Question: I have programmatically embedded an UISlider in each UITableViewCell, but I noticed that the first 2 of these UISliders are always corrupted as shown in the image below.

A part of the UISlider's button gets left behind when I slide it the first time. Has anyone else experienced the same problem? Please tell me if you need to see my code.
Apart from this problem, the UIlabel that is connected to the UISlider beside it works well.
More details:
My cellForRowAtIndexPath function is as below. Please look for the 2nd last paragraph for the part where I add the UISlider. I also doubted that I may be adding more than 1 sliders into the cell. I checked that the each slider only gets added once by checking the NSLog output for the line:
'''
NSLog(@"initiating slider at section %d row %d", indexPath.section, indexPath.row);
'''
Each combination of section and row is unique!
I also find it weird that only the UISliders in the top 2 rows get affected by this, regardless of the number of tableViewCell-rows I have in my table.
'''
- (UITableViewCell *)tableView:(UITableView *)tableView cellForRowAtIndexPath:(NSIndexPath *)indexPath
{
//creating a basic valid cell object
static NSString *cellIdentifier = @"ActivitiesTVCcell";
UITableViewCell *cell = [self.tableView dequeueReusableCellWithIdentifier:cellIdentifier];
if (!cell){
cell = [[UITableViewCell alloc] initWithStyle:UITableViewCellStyleDefault reuseIdentifier:cellIdentifier];
}
if(indexPath.section == 0){
NSArray *rowNames = [self.phpReply_ActivitiesTVC componentsSeparatedByString:@"
"];
cell.textLabel.text = [rowNames objectAtIndex:indexPath.row+2];
}
else if (indexPath.section == 1){
if (indexPath.row == 0) {
cell.textLabel.text = @"Seated";
}
else if (indexPath.row == 1){
cell.textLabel.text = @"Standing";
}
}
cell.selectionStyle = UITableViewCellSelectionStyleNone;
//start code addition of graph button stuff
UIButton *graphButton = [UIButton buttonWithType:UIButtonTypeCustom];
[graphButton setFrame:CGRectMake(224, 0, 43, 37)];
[graphButton setBackgroundImage:[[UIImage imageNamed:@"graph icon.png"] stretchableImageWithLeftCapWidth:1.0 topCapHeight:1.0] forState:UIControlStateNormal];
[graphButton setBackgroundImage:[[UIImage imageNamed:@"graph icon.png"] stretchableImageWithLeftCapWidth:1.0 topCapHeight:1.0] forState:UIControlStateSelected];
[graphButton addTarget:self
action:@selector(graphButtonPressed:)
forControlEvents:UIControlEventTouchUpInside];
[cell addSubview:graphButton];
//end code addition of graph button stuff
//start code addition of video button stuff
UIButton *videoButton = [UIButton buttonWithType:UIButtonTypeCustom];
[videoButton setFrame:CGRectMake(300, 0, 43, 37)];
[videoButton setBackgroundImage:[[UIImage imageNamed:@"videoicon.png"] stretchableImageWithLeftCapWidth:1.0 topCapHeight:1.0] forState:UIControlStateNormal];
[videoButton setBackgroundImage:[[UIImage imageNamed:@"videoicon.png"] stretchableImageWithLeftCapWidth:1.0 topCapHeight:1.0] forState:UIControlStateSelected];
[videoButton addTarget:self action:@selector(videoButtonPressed:) forControlEvents:UIControlEventTouchUpInside];
[cell addSubview:videoButton];
//end code addition of video button stuff
//start code for addition of enable switch
UISwitch *activityEnableSwitch = [[UISwitch alloc] initWithFrame:CGRectMake(376, 7, 0, 0)]; //size components of CGRect are ignored
[activityEnableSwitch setOn:NO animated:YES];
[activityEnableSwitch addTarget:self
action:@selector(enableSwitchStateChanged:)
forControlEvents:UIControlEventValueChanged];
[cell addSubview:activityEnableSwitch];
//end code for addition of enable switch
//start code for addition of target angle text field
UITextField *targetAngleTextField = [[UITextField alloc] initWithFrame:CGRectMake(476, 7, 50, 25)];
targetAngleTextField.borderStyle = UITextBorderStyleRoundedRect;
targetAngleTextField.font = [UIFont systemFontOfSize:15];
targetAngleTextField.textColor = [UIColor blackColor];
targetAngleTextField.placeholder = @"30";
targetAngleTextField.autocorrectionType = UITextAutocorrectionTypeNo;
targetAngleTextField.contentVerticalAlignment = UIControlContentVerticalAlignmentCenter;
targetAngleTextField.contentHorizontalAlignment = UIControlContentHorizontalAlignmentCenter;
targetAngleTextField.keyboardType = UIKeyboardTypeNumberPad; //no num pad on ipad :(
//[targetAngleTextField becomeFirstResponder];
targetAngleTextField.delegate = self;
[cell addSubview:targetAngleTextField];
//end code for addition of target angle text field
//start code for addition of degree text label
UILabel *degreeLabel = [[UILabel alloc] initWithFrame:CGRectMake(532, 6, 10, 10)];
degreeLabel.text = @"o";
degreeLabel.font = [UIFont systemFontOfSize:10];
[cell addSubview:degreeLabel];
//end code for addition of degree text label
//start code for addition of progression level UISlider
NSLog(@"initiating slider at section %d row %d", indexPath.section, indexPath.row);
UISlider *progressionLevelSlider = [[UISlider alloc] initWithFrame:CGRectMake(576, 7, 150, 25)];
progressionLevelSlider.minimumValue = 0;
progressionLevelSlider.maximumValue = 9;
progressionLevelSlider.continuous = YES;
progressionLevelSlider.value = 3;
[progressionLevelSlider addTarget:self
action:@selector(progressionSliderValueChanged:)
forControlEvents:UIControlEventValueChanged];
[cell addSubview:progressionLevelSlider];
//end code for addition of progression level UISlider
//start code for addition of level ? text label
UILabel *progressionLevelLabel = [[UILabel alloc] initWithFrame:CGRectMake(782, 13, 10, 20)];
progressionLevelLabel.text = [NSString stringWithFormat:@"%d", 2];
progressionLevelLabel.font = [UIFont systemFontOfSize:17];
progressionLevelLabel.tag = 121; //tag represents this particular UIlabel, so that we can set it from outside this function.
[cell addSubview:progressionLevelLabel];
//end code for addition of level ? text label
[cell setTag:(indexPath.section)*100+indexPath.row];
return cell;
}
'''
Here is my sliderValueChanged function. I am putting this code here since the 'corruption' can only be seen after dragging the slider (to change its value).
'''
-(void)progressionSliderValueChanged: (UISlider *)sender {
int section = ([sender superview].tag)/100;
int row = [sender superview].tag%100;
int value = sender.value;
NSLog(@"slider value at section %d row %d was slided to %d",section, row, value);
UITableViewCell *superViewOfSlider = (UITableViewCell *)[sender superview];
UILabel *progressionLevelLabel = (UILabel *)[superViewOfSlider viewWithTag:121];
progressionLevelLabel.text = [NSString stringWithFormat:@"%d", value];
[superViewOfSlider addSubview:progressionLevelLabel];
'''
}
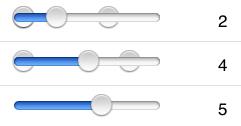
Answer: Every time a cell is reused, you're adding a whole new set of subviews to the cell. Tale all the code that creates those subviews and move it inside the block where you create the cell. that block, you just need to find the subviews you need (using tags, for example) and set the values of those subviews.